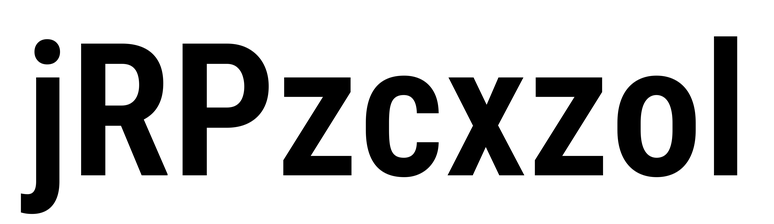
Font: Roboto_Condensed_SemiBold